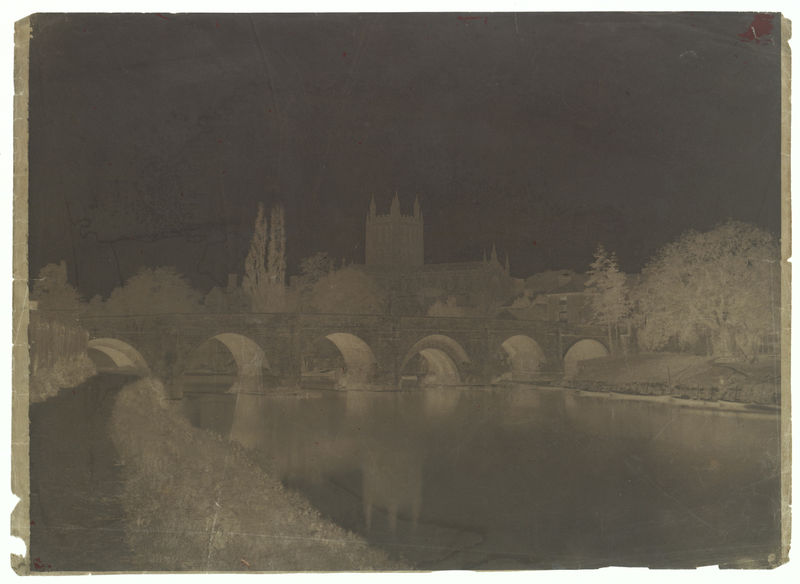
Titel: Gezicht op de kathedraal van Hereford
Standort: Amsterdam
Institution: Rijksmuseum
Schlagwörter: baum, dunkel, gemälde, himmel, wasser, weiß, bäume, fluss, see, stadt, ufer, braun, grau, hell, schwarz, gebäude, gras, weg, architektur, stein, häuser, spiegelung, brücke, kanal, kirche, innen, england, turm, bogen, vergilbt, promenade, böschung, steg, trübe, foto, fotografie, bögen, burg, türme, dom, negativ, kathdrale, negativfoto, kanak, weg am fluss